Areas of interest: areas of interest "Parking Lot"
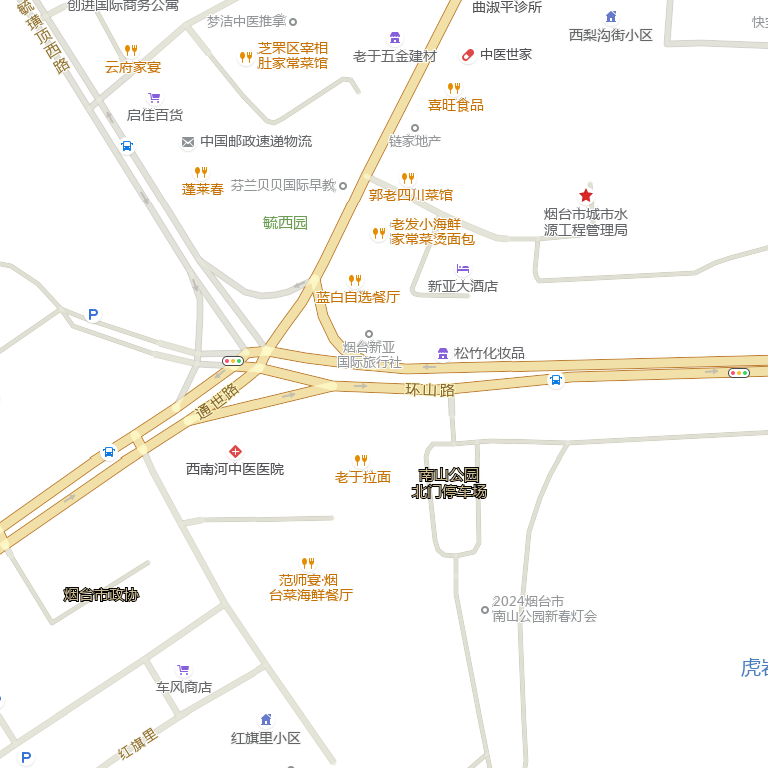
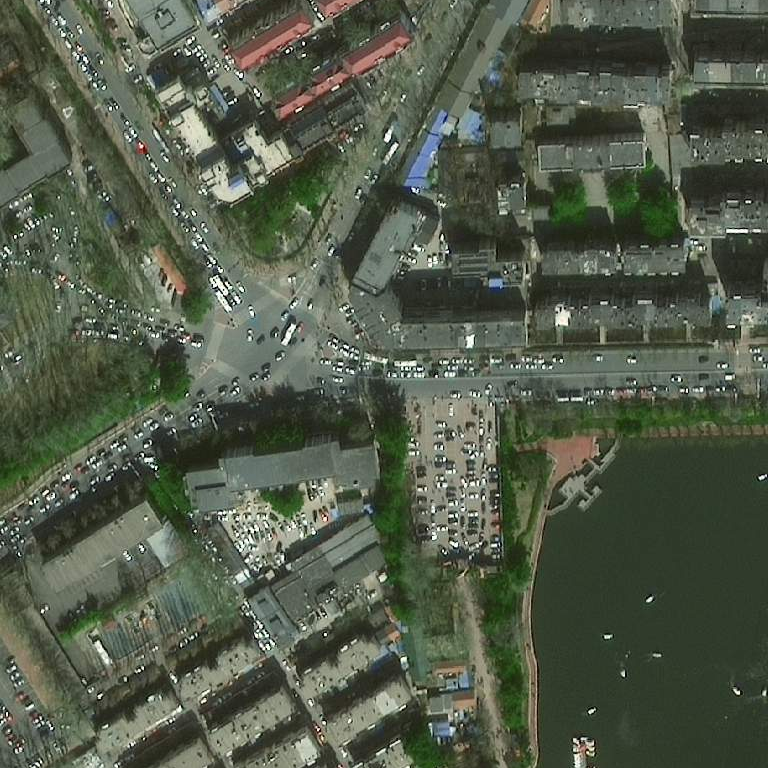